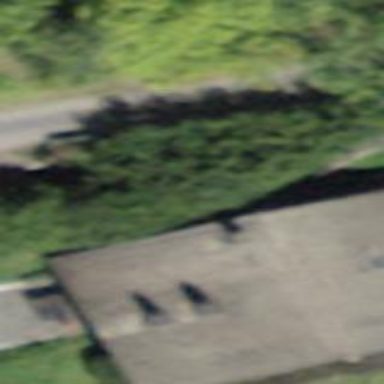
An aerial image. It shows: Residential building.